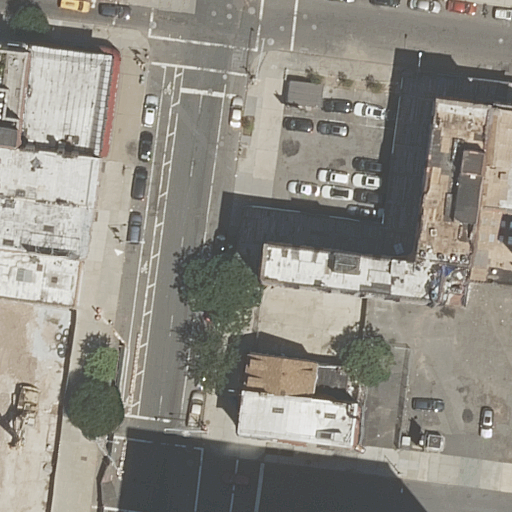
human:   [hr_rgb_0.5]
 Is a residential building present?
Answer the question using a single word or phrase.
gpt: yes

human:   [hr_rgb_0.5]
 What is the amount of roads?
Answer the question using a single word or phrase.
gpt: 5

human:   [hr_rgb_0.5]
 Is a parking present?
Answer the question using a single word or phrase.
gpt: yes

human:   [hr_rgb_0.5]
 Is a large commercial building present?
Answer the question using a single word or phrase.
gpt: no

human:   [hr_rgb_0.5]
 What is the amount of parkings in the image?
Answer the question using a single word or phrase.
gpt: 2

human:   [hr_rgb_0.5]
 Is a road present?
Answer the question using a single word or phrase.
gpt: yes

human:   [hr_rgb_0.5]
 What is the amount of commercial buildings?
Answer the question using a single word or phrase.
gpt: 0

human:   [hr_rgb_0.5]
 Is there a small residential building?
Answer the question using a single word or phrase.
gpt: yes

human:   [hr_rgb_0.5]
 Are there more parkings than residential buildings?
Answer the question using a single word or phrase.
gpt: no

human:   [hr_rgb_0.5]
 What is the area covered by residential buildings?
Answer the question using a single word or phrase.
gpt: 2666m2

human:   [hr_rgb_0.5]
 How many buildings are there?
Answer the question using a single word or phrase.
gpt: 11

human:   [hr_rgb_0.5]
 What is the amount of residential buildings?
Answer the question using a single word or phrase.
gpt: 11

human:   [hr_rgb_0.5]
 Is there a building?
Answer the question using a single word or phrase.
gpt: yes

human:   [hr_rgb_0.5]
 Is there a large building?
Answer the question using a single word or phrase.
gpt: yes

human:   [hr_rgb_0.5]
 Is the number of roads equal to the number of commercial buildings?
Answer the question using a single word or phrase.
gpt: no

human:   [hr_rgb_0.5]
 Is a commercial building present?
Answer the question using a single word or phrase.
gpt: no

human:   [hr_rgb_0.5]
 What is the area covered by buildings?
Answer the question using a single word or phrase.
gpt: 2666m2

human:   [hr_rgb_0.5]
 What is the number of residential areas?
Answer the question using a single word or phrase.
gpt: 1

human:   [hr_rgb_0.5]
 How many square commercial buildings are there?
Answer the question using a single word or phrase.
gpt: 0

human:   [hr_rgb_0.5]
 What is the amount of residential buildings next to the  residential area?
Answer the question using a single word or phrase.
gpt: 11

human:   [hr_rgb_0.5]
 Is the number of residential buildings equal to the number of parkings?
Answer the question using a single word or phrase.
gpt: no

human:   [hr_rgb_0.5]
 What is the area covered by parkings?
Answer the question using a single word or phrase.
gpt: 1803m2

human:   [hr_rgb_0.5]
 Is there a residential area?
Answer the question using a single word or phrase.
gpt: yes

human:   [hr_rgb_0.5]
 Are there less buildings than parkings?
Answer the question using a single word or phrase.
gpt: no

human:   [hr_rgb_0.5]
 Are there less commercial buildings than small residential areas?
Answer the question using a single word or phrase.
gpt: no

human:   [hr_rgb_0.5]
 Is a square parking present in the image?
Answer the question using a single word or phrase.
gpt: no

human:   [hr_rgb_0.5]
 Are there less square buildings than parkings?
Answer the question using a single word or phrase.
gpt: yes

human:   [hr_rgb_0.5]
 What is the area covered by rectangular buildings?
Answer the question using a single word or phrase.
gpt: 1963m2

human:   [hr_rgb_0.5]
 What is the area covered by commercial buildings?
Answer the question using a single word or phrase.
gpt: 0m2

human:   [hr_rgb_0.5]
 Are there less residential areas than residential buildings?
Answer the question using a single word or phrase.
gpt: yes

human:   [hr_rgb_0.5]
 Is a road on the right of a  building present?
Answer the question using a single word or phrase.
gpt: yes

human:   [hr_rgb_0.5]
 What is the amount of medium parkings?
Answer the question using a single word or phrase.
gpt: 0

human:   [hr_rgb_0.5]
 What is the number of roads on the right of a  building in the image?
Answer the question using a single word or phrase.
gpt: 5

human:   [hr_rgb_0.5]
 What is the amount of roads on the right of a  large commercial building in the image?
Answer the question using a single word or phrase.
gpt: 0

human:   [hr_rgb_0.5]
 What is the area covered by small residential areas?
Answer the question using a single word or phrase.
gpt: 0m2

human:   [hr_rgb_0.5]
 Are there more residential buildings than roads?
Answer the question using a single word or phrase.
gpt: yes

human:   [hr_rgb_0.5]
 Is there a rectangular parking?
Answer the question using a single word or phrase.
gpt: yes

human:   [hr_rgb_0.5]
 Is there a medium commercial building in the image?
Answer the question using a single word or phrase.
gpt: no

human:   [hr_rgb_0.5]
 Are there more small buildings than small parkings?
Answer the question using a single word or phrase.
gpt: yes

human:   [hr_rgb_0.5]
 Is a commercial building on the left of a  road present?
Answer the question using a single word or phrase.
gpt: no

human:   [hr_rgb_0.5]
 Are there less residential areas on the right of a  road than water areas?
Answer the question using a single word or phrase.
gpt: no

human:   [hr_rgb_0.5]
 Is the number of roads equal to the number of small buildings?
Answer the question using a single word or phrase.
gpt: no

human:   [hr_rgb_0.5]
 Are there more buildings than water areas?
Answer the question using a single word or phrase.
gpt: yes

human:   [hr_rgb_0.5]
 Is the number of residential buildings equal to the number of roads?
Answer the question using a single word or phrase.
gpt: no

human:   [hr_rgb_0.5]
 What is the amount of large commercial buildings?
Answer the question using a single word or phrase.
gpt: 0

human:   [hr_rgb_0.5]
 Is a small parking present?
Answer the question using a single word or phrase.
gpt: no

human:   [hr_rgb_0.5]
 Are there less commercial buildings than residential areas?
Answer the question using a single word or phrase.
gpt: yes

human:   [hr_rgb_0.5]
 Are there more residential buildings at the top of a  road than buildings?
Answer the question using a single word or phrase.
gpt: no

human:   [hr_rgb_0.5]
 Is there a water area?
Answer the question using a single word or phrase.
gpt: no

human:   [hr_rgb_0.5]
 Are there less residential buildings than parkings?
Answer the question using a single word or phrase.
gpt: no

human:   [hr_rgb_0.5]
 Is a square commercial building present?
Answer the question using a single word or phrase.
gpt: no

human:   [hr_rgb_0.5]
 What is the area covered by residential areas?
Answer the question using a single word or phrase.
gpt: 10612m2

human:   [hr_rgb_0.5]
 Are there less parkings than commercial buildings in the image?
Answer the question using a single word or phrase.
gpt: no

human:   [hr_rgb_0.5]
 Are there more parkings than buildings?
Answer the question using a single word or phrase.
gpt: no

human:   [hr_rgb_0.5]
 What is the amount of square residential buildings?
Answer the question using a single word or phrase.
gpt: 0

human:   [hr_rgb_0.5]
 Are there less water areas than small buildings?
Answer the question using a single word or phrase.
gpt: yes

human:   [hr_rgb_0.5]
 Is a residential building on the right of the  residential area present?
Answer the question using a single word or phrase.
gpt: yes

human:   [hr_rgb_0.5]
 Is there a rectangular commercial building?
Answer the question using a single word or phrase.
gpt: no

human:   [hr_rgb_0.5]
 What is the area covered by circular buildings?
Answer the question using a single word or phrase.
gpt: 0m2

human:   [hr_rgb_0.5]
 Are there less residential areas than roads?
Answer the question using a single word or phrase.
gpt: yes

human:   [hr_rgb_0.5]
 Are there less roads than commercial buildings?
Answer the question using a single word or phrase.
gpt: no

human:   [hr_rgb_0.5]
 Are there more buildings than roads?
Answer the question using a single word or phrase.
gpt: yes

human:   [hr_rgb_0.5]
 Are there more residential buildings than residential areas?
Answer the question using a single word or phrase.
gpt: yes

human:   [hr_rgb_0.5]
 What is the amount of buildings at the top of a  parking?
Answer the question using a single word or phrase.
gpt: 8